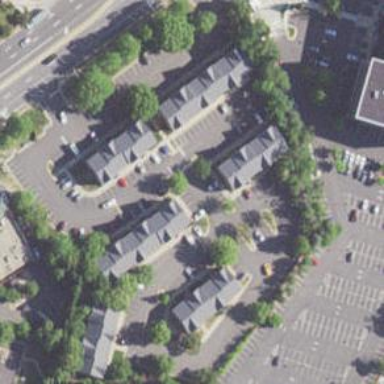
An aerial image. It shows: Healthcare clinic.